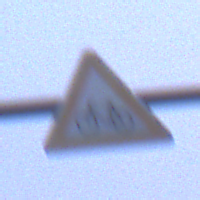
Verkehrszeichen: RadverkehrRechts
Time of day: SunriseSunset
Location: Outdoor (Urban)
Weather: Overcast
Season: NotSpecified
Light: Natural